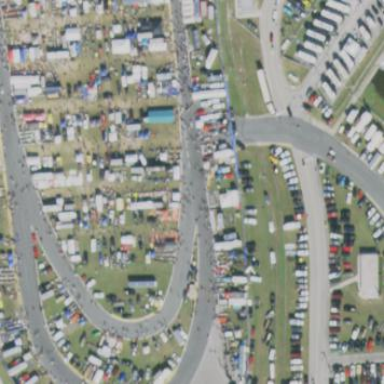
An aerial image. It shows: Caravan site for tourism.